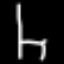
Label: chair